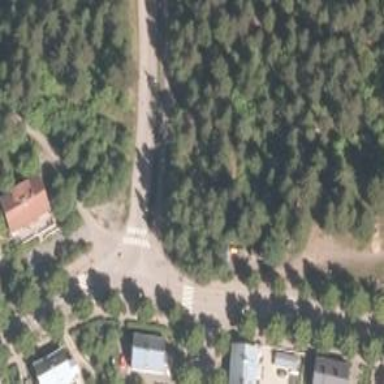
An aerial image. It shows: Crossing on asphalt cycleway.